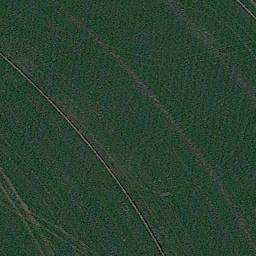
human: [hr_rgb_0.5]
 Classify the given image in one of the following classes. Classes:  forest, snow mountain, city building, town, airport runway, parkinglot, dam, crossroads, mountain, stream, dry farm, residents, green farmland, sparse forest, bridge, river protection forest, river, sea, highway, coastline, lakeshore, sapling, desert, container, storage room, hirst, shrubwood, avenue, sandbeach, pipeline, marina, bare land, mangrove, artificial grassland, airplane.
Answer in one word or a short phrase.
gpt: artificial grassland